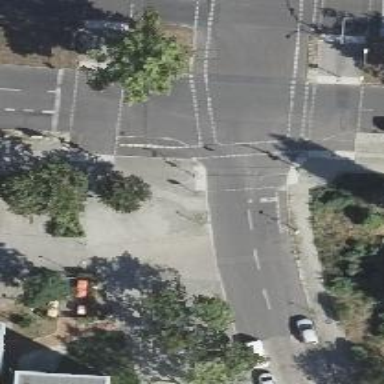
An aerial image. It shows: Road with traffic signals.